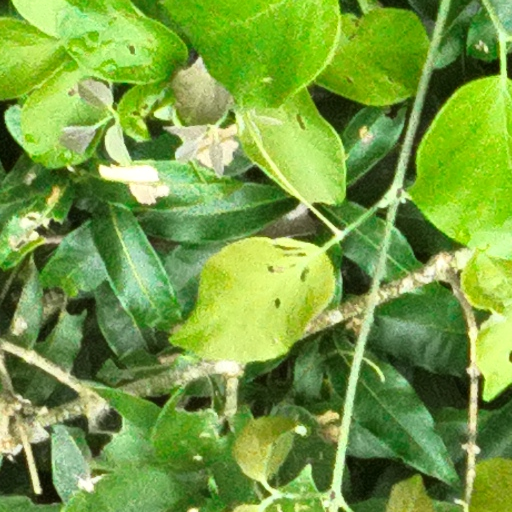
Species: Pouteria stipitata
GBIF accepted scientific name: Pouteria stipitata
Crown area (m\u00b2): 92.451